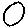
Label: circle